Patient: sex M, age 50
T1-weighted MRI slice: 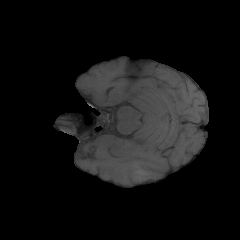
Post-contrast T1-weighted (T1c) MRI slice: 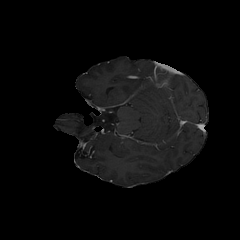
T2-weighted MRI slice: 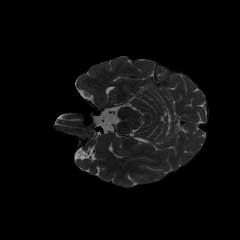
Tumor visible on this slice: no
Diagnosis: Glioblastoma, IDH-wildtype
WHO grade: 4